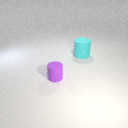
large cyan rubber cylinder behind small purple rubber cylinder